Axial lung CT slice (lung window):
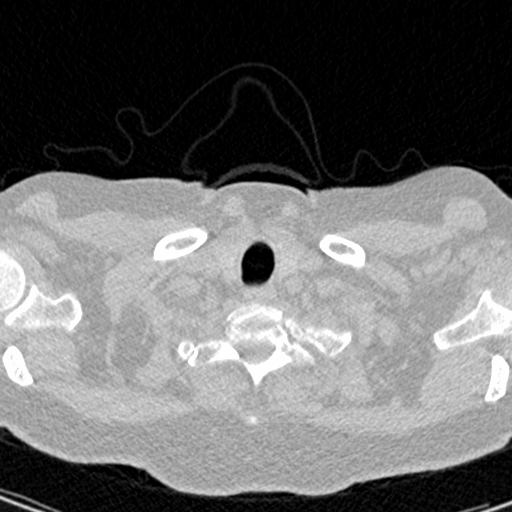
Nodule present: no